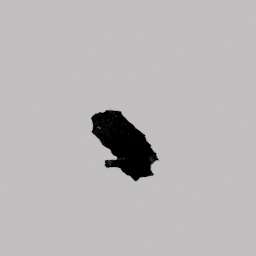
Label: nature